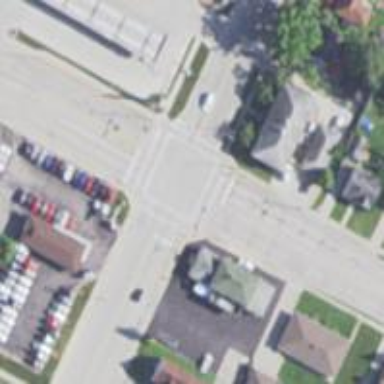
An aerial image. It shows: Marked road crossing.